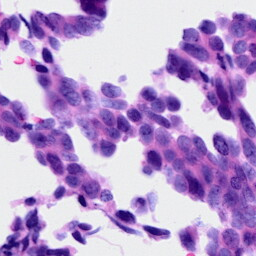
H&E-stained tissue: Ovarian